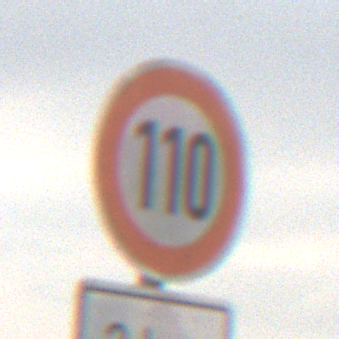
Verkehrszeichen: Geschwindigkeit110
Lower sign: Entfernungsangaben2
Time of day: MorningAfternoon
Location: Outdoor (Nature)
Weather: Overcast
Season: NotSpecified
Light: Natural